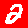
Digit: 2